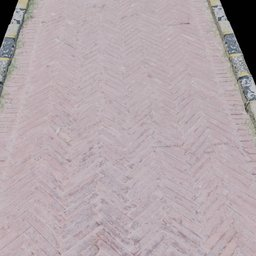
Label: architecture